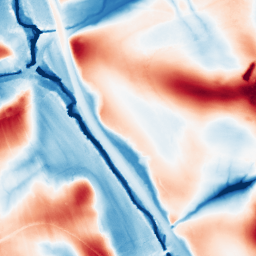
Category: edge_preserving
Decomposition family: guided
Decomposition parameters: radius: 32
eps: 0.001
Upsampling method: bspline
Upsampling parameters: scale: 2
Upsampling scale: 2